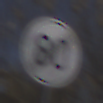
Verkehrszeichen: EndeGeschwindigkeit80
Umgebung: Outdoor, Nature
Tageszeit: Midday
Wetter: Clear
Licht: Natural
Jahreszeit: NotSpecified
Kontrast: HighContrast